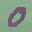
Label: 0